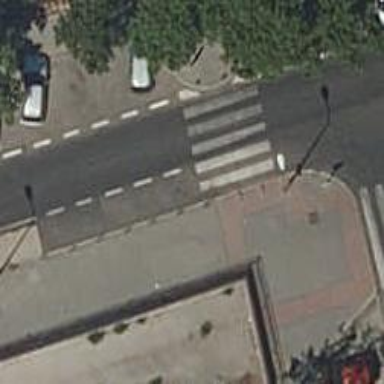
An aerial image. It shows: Bollard barrier.